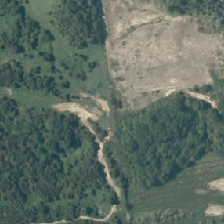
Land cover: high_producing_grassland